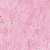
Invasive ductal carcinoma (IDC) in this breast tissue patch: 0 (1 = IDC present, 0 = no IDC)